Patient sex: F
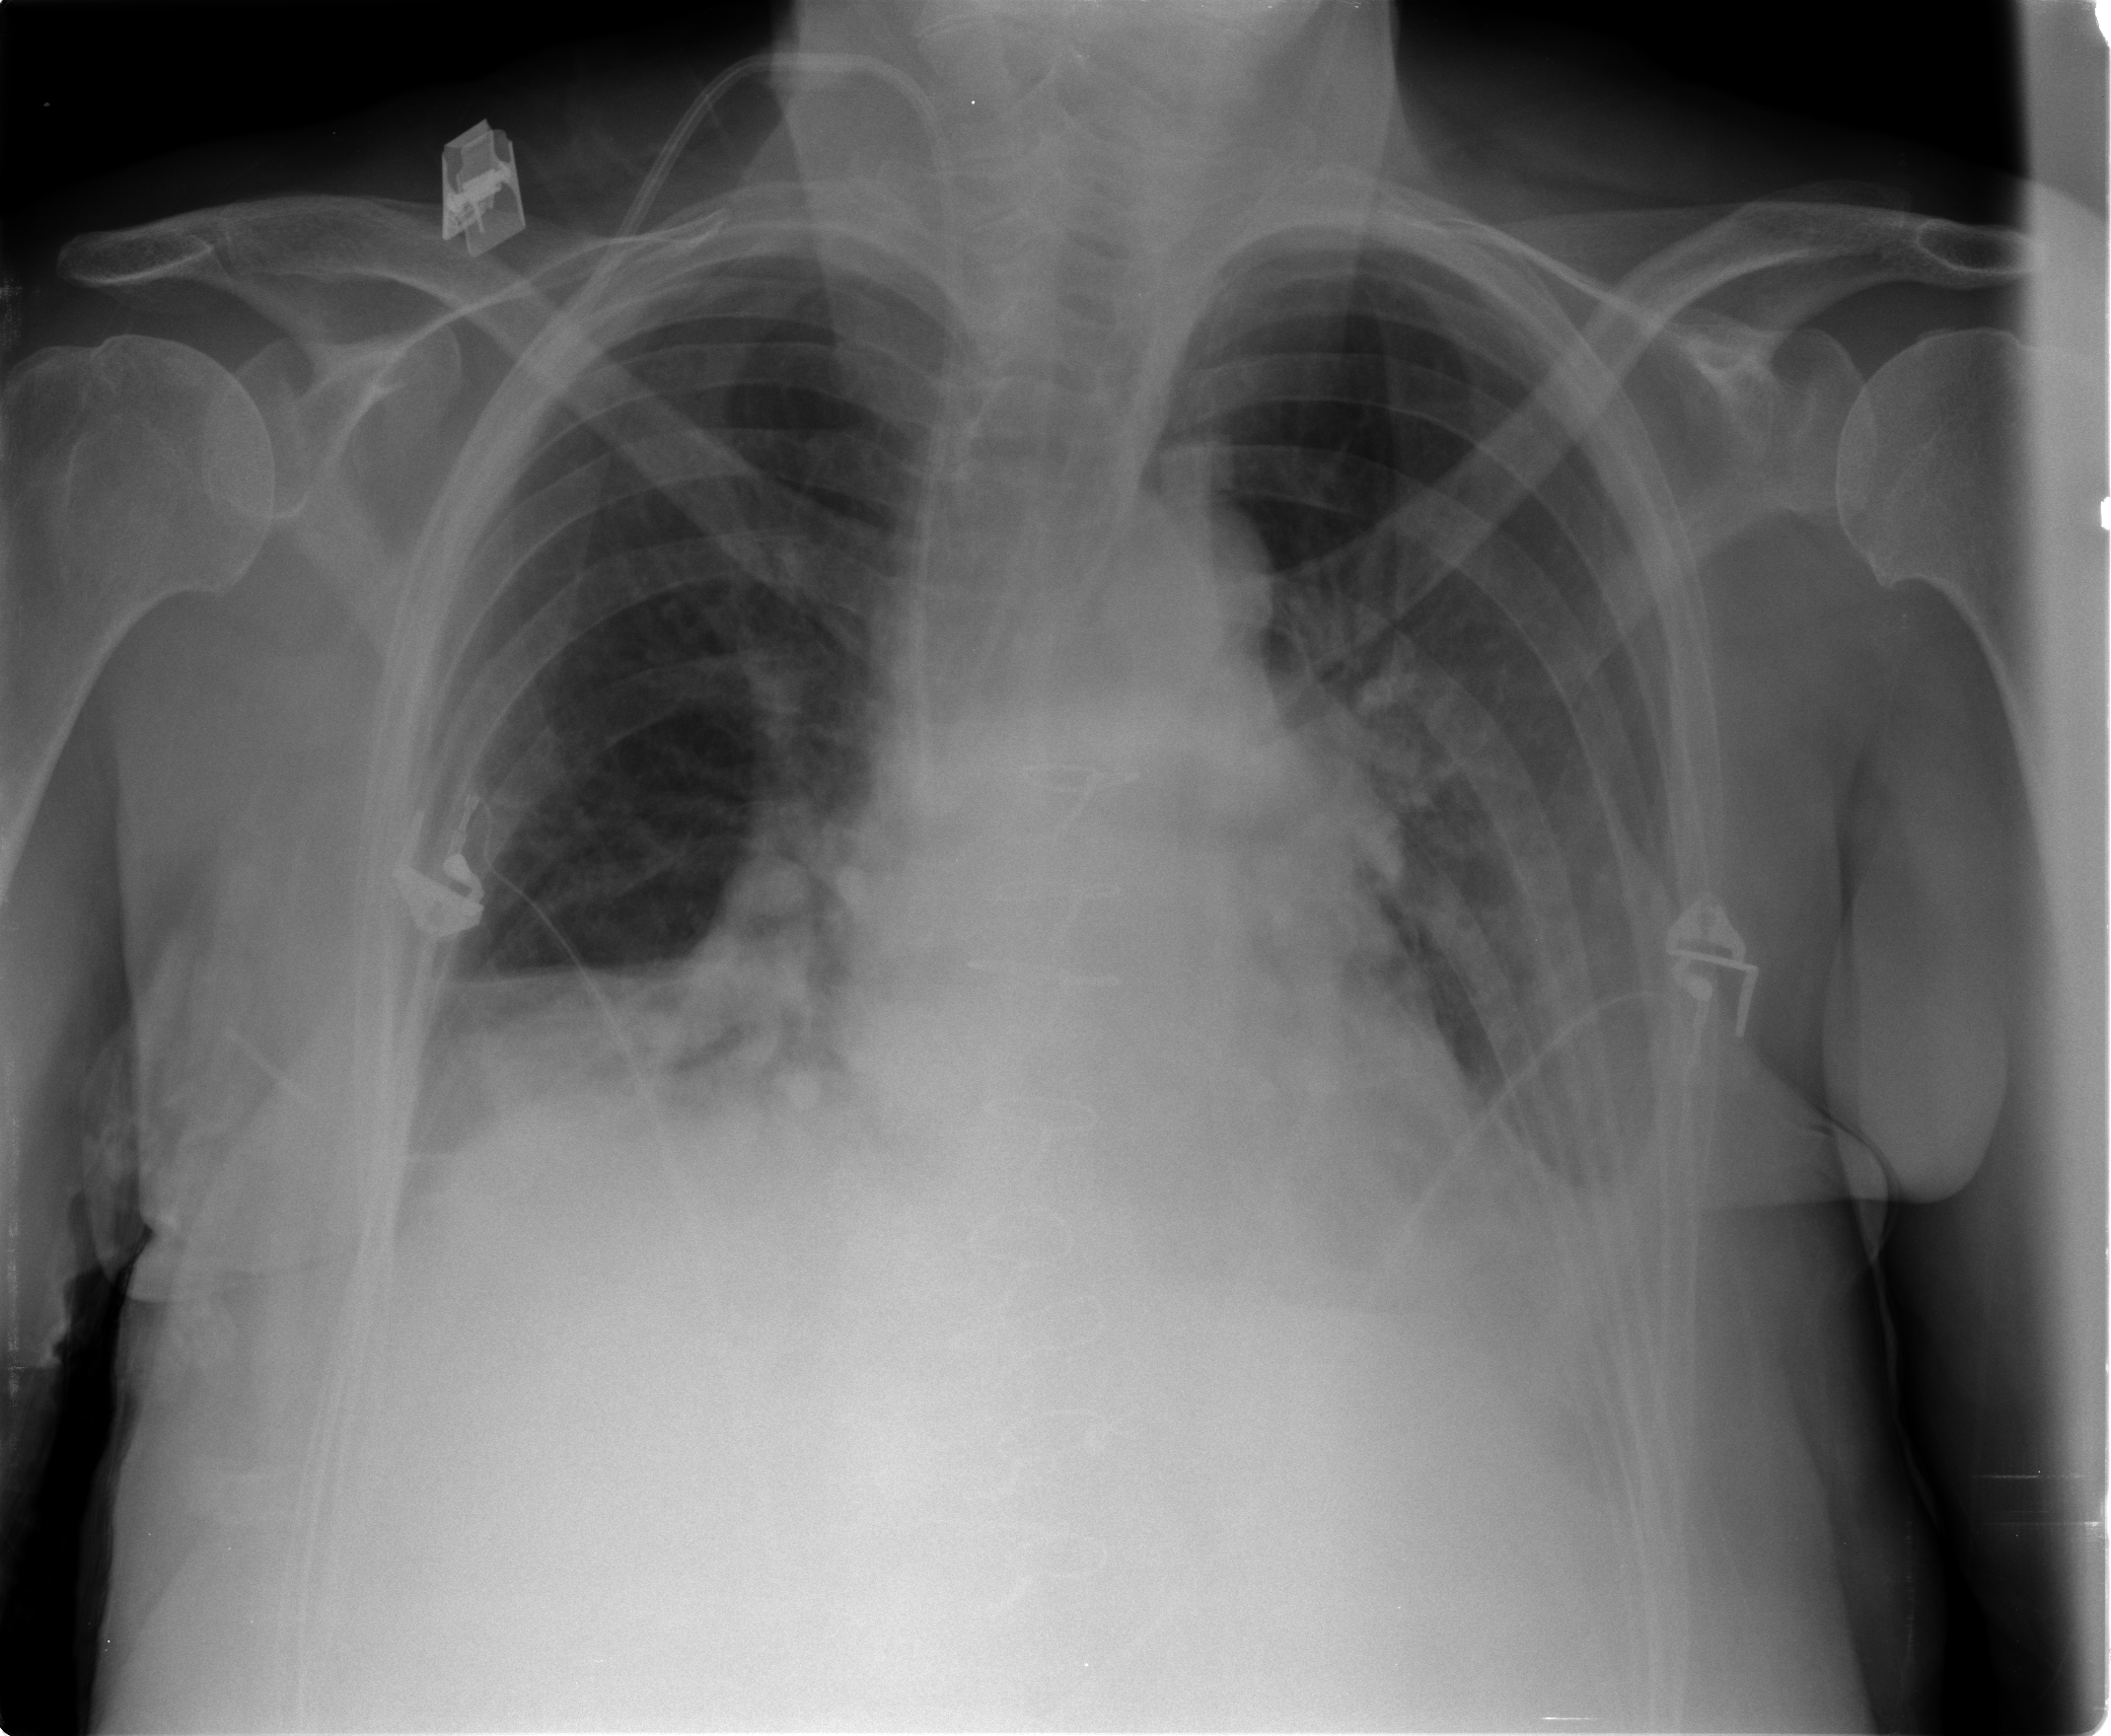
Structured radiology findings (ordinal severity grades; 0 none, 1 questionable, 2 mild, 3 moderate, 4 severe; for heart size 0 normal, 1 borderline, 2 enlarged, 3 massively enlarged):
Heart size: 1
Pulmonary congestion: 2
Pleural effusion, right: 2
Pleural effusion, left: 2
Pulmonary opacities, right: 0
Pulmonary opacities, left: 1
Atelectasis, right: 3
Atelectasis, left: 3